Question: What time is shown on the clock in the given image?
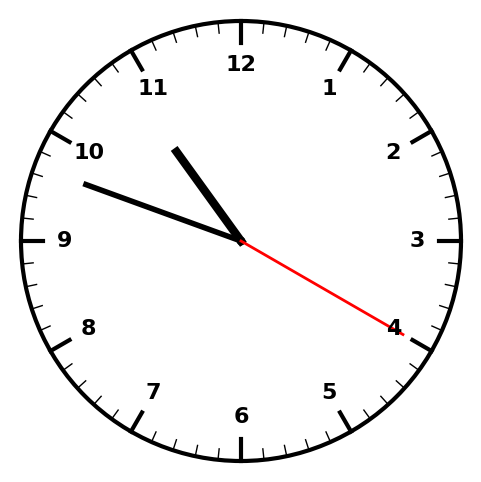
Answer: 10:48:20